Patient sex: F
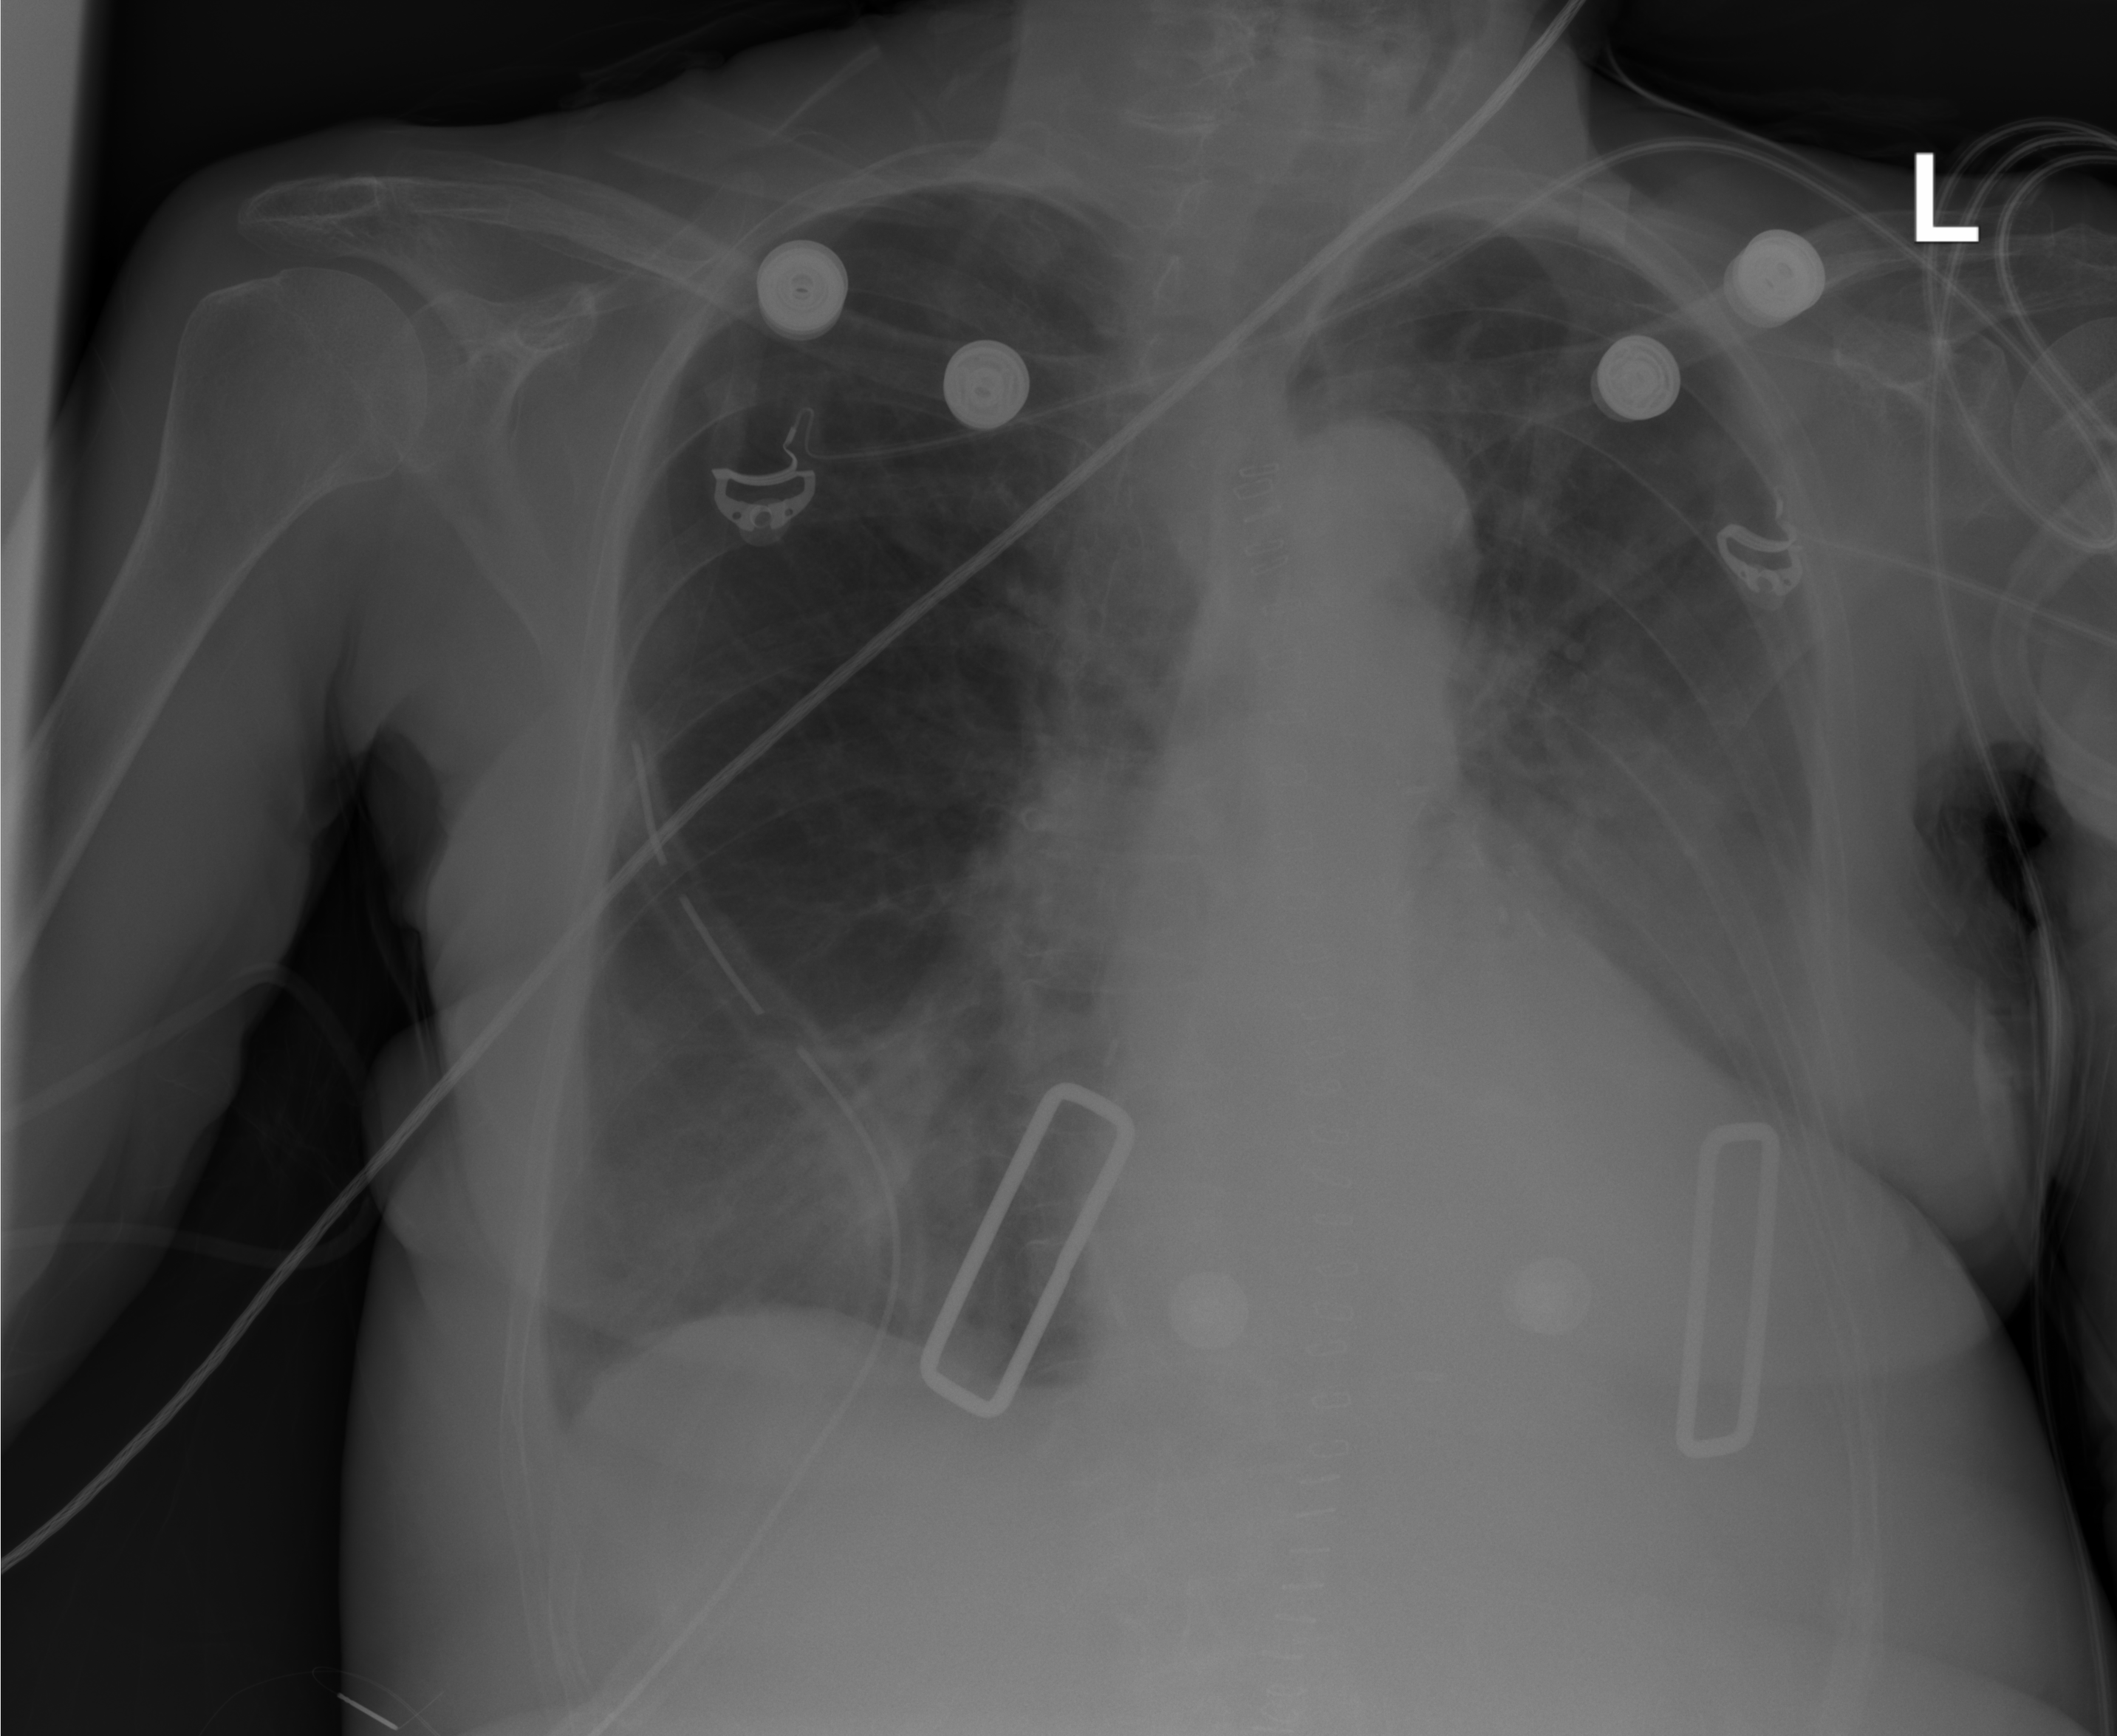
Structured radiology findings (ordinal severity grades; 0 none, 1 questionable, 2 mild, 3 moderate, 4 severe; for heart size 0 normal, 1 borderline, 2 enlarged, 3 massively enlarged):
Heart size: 2
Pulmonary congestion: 0
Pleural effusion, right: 1
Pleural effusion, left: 2
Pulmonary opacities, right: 0
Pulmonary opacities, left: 0
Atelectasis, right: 2
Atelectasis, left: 2